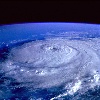
Label: cloud